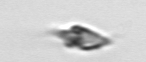
Label: Oxytoxum